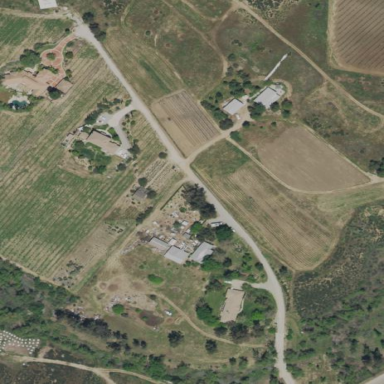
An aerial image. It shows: Farmyard area.